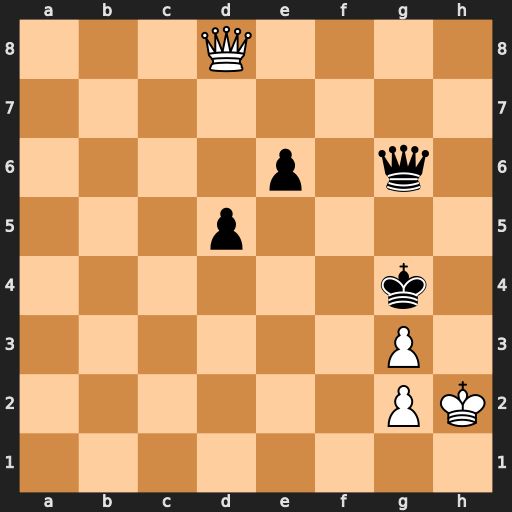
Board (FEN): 3Q4/8/4p1q1/3p4/6k1/6P1/6PK/8
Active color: w
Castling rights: -
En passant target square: -
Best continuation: Qh4+ Kf5 Qf4#